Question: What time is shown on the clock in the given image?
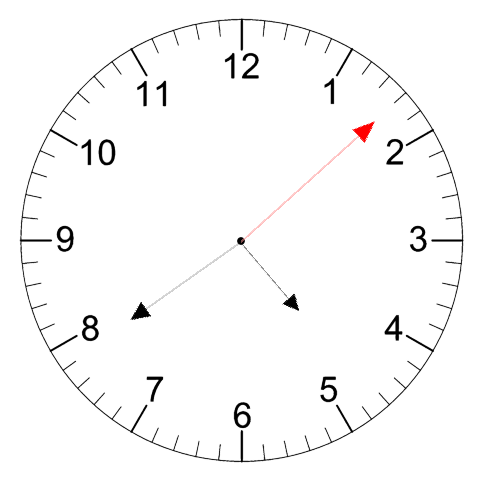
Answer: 04:39:08